Question: I am trying to click on cell to get its value. Some time it works, some times i have to click multiple times to get the value.
What's Wrong with my code?
'''
on Form Load
SQL = Select Id, Cat_name From cat_tbl
Private Sub dgcat_CellContentClick(sender As Object, e As DataGridViewCellEventArgs) Handles dgcat.CellContentClick
If dgcat.Rows(e.RowIndex).Cells(e.ColumnIndex).Value IsNot Nothing Then
ids = (dgcat.Rows(e.RowIndex).Cells(0).Value.ToString())
End If
End Sub
'''
On Delete
'''
SQL = Delete from cat_tbl where ID=ids
'''

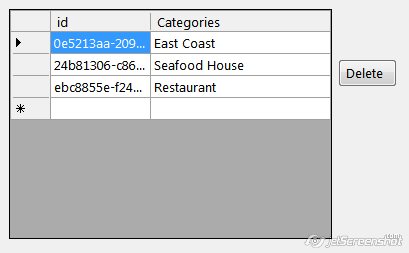
Answer: The problem is that you are using the <URL> which only if your mouse cursor is placed the content and if your mouse cursor is over the cell but not . Examples:
You have a hit because you are :

You have a hit because you are clicking :

That is why it looks like . One solution would be to use the <URL> instead of the CellContentClick:
'''
Private Sub DataGridView1_CellClick(ByVal sender As System.Object,
ByVal e As System.Windows.Forms.DataGridViewCellEventArgs) Handles DataGridView1.CellClick
If (e.ColumnIndex <> -1) Then
Dim value = DataGridView1.Rows(e.RowIndex).Cells(0).Value
If (Not value Is Nothing) Then
Dim ids = value.ToString()
MessageBox.Show(ids)
End If
End If
End Sub
'''
This works always:

In your case the problem is very mean, because you are hitting sometimes exactly the area of couple of pixels that does not respond because it does not count as content: